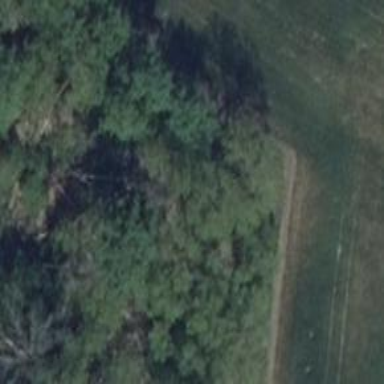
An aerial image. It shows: Hunting stand.